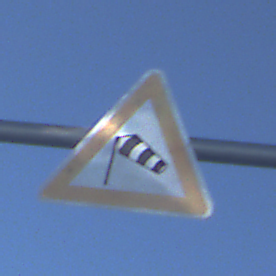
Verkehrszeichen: SeitenwindVonLinks
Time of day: MorningAfternoon
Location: Outdoor (Nature)
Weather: PartlyCloudy
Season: NotSpecified
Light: Natural